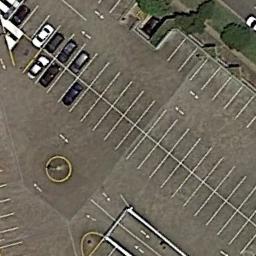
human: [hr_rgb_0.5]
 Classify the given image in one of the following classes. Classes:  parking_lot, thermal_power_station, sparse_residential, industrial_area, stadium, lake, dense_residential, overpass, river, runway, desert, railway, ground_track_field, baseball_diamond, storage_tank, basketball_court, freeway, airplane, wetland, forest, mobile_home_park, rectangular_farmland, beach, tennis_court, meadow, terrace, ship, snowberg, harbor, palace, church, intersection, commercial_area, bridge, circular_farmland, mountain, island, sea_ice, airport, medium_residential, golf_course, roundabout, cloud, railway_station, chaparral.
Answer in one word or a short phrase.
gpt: parking_lot